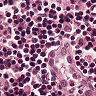
Metastatic tissue present: no